Question: >
<URL>
I want to create a 'UIButton' which looks similar to a 'UIBarButton' item (i.e. with rounded corners and gradient background) and add it to my View:

How can I do this?
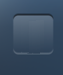
Answer: '''
_btn1 = [[UIButton alloc] initWithFrame:CGRectMake(50, 1500, 100, 200)];
_btn1.layer.cornerRadius = 5;
_btn1.layer.masksToBounds = YES;
[_btn1 setBackgroundImage:[UIImage imageNamed:@"img2.jpg"] forState:UIControlStateNormal];
'''
If you want draw the layer by yourself you can have a look at the <URL>